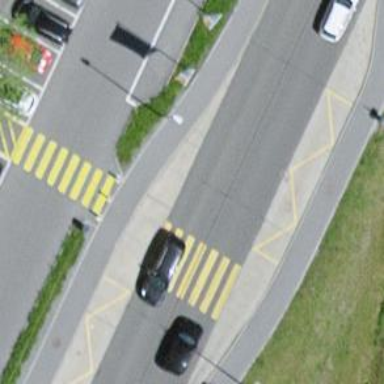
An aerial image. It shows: Bus stop with stop position for public transport.